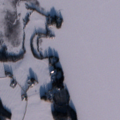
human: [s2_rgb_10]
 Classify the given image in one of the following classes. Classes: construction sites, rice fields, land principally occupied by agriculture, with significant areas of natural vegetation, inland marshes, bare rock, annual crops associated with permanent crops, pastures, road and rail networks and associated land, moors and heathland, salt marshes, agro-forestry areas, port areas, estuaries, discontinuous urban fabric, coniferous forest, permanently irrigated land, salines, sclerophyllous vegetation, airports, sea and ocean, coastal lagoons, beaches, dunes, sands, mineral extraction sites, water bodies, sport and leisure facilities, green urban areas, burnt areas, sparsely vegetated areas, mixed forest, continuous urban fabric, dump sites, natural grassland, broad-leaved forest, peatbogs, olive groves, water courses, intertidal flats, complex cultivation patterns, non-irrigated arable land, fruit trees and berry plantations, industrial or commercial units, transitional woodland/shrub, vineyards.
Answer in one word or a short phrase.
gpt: non-irrigated arable land, land principally occupied by agriculture, with significant areas of natural vegetation, inland marshes, water bodies